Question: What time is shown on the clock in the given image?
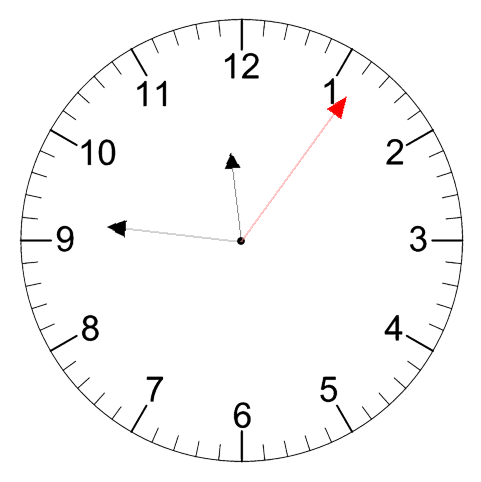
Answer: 11:46:06